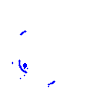
Particle: electron